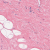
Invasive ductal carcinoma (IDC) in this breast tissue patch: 0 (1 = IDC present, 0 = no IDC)